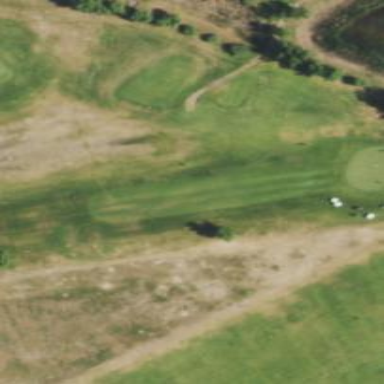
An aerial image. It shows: Well-maintained grassy area known as the fairway on golf course.